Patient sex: F
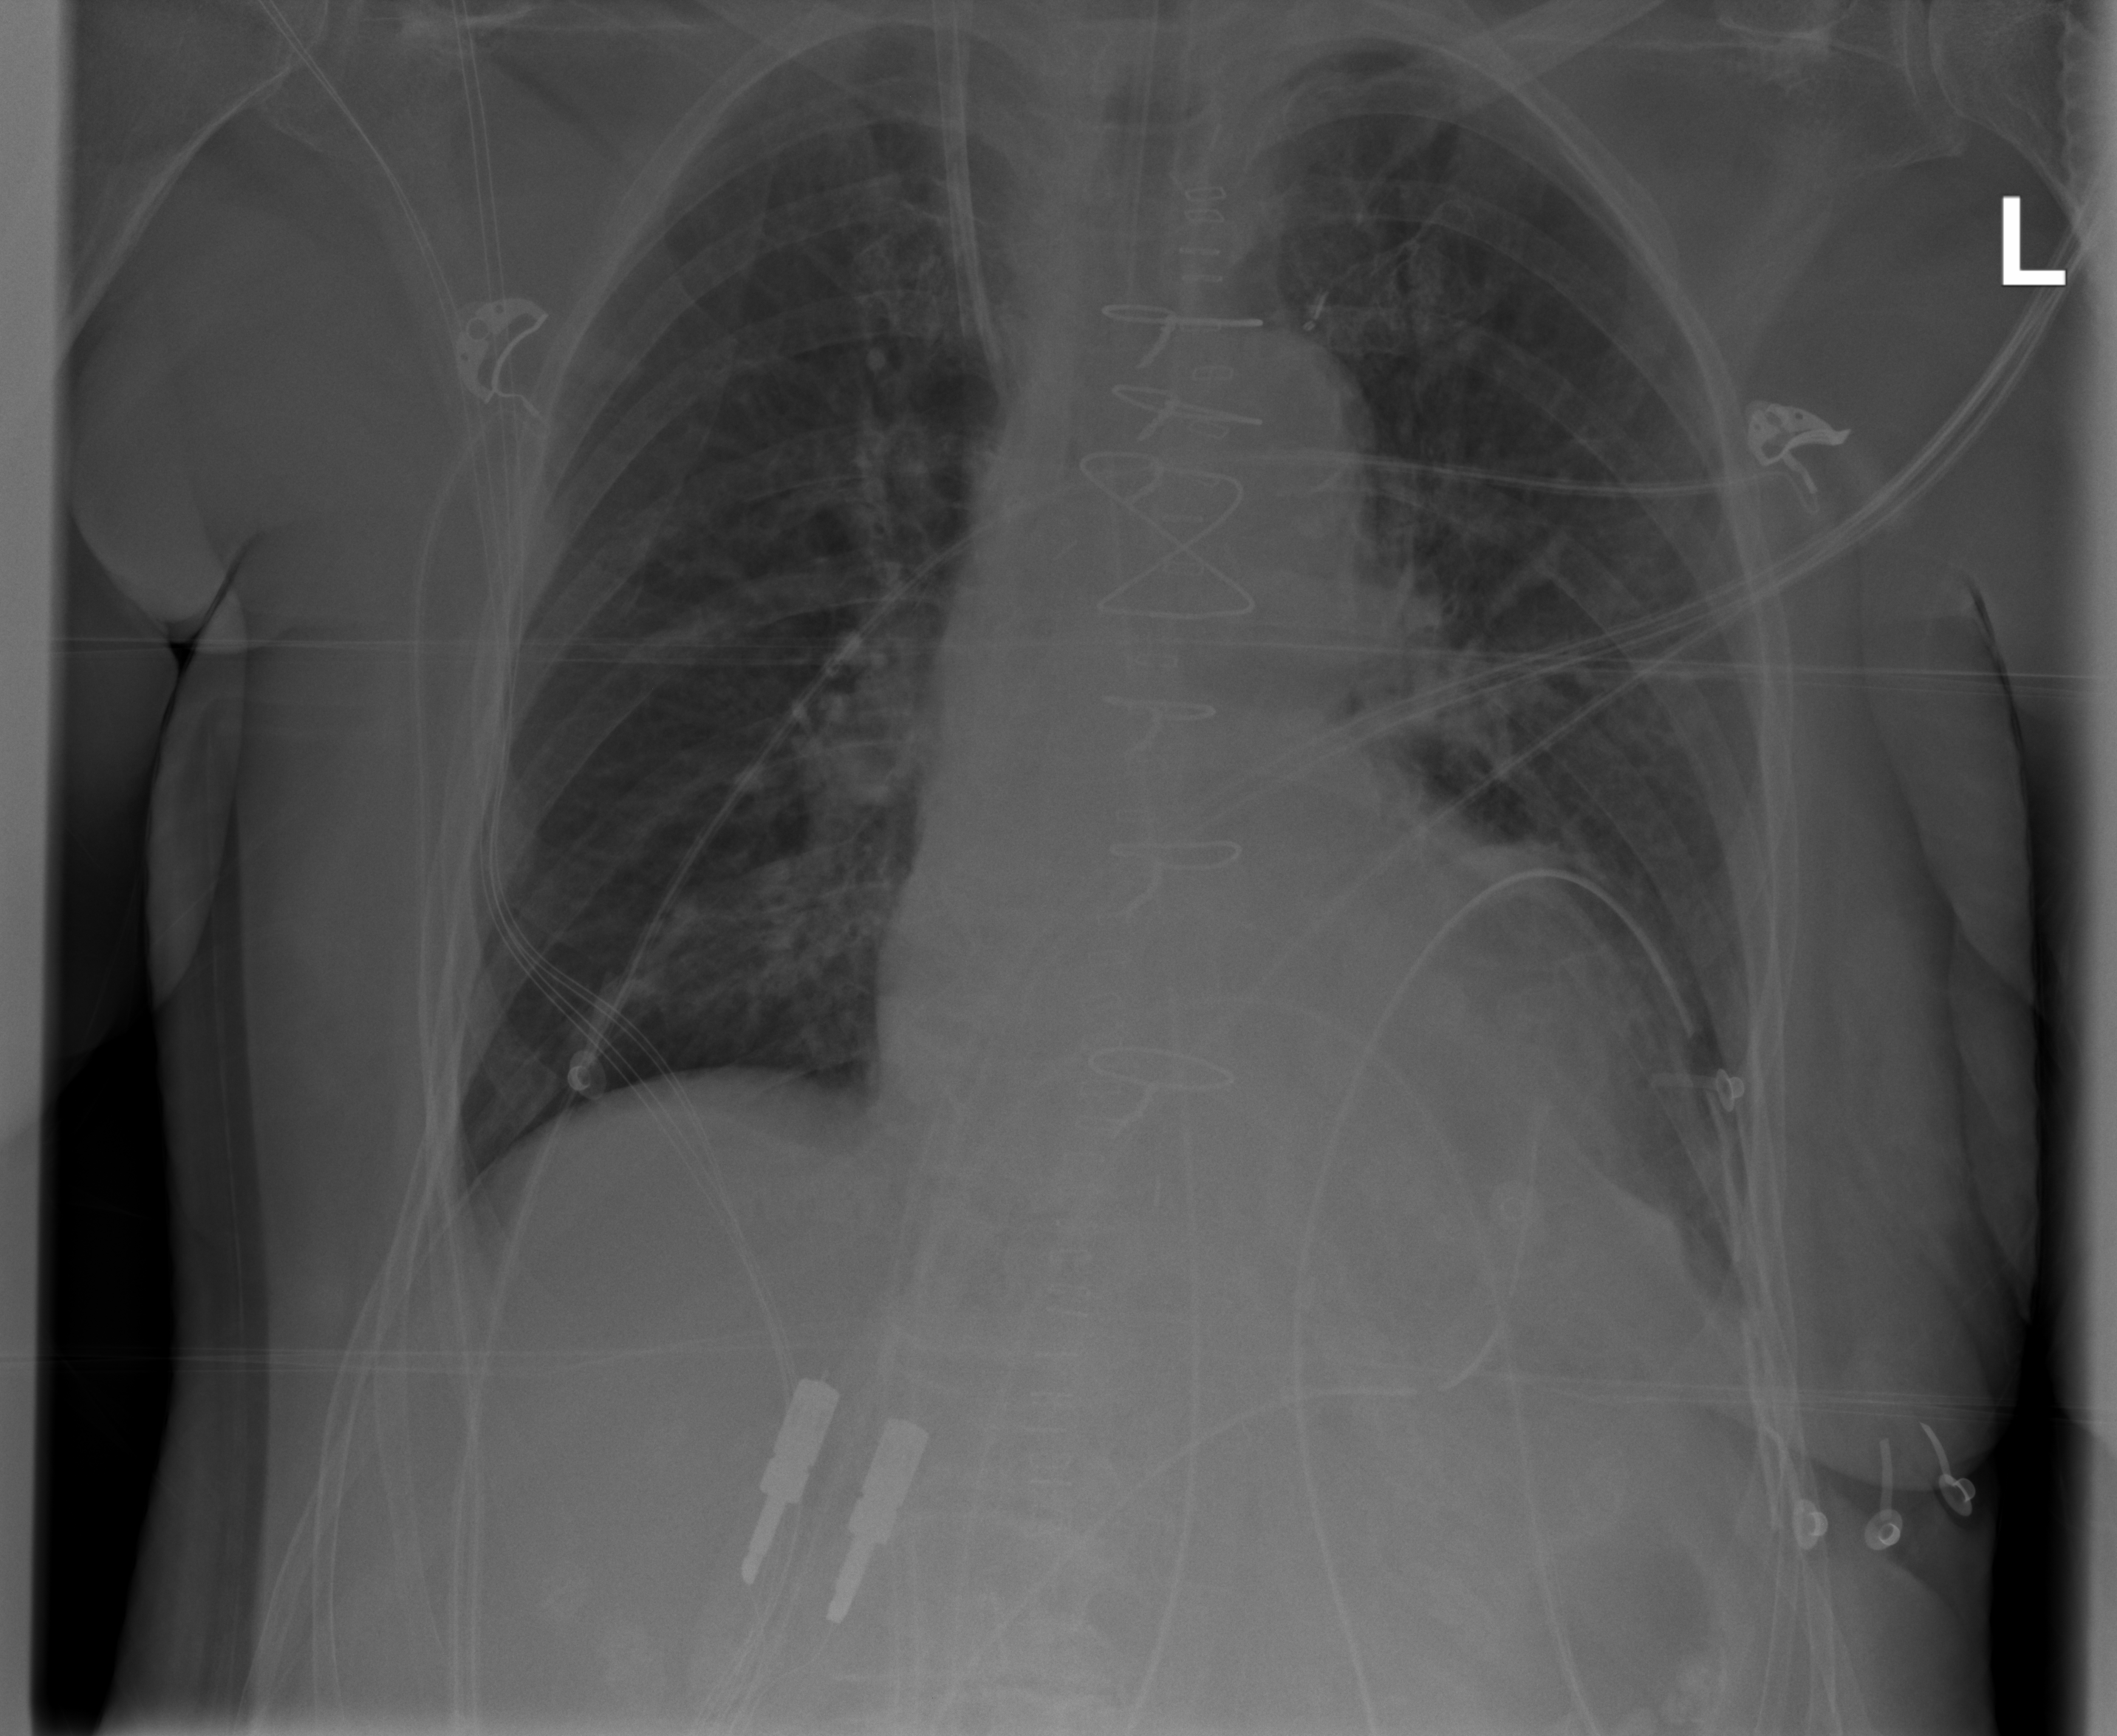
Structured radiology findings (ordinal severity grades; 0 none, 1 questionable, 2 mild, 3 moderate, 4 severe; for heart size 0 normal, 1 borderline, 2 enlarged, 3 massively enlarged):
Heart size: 0
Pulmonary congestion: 1
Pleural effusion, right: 0
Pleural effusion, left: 2
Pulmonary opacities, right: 0
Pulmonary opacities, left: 0
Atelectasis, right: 0
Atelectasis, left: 2